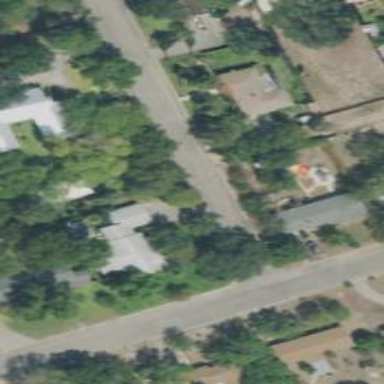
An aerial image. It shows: Alleyway designated as service road.